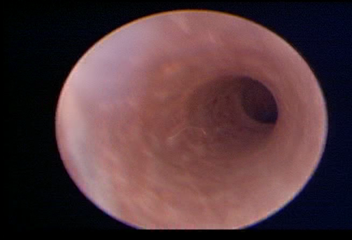
Modality: WLC
Class: Normal mucosa
Bladder cancer association: No